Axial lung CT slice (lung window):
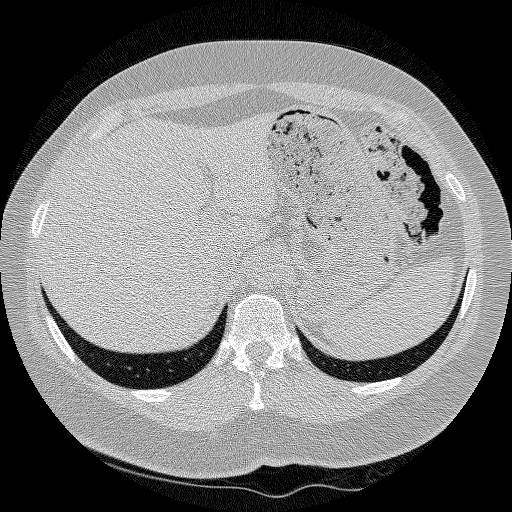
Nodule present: no